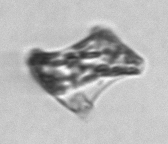
Label: Eucampia